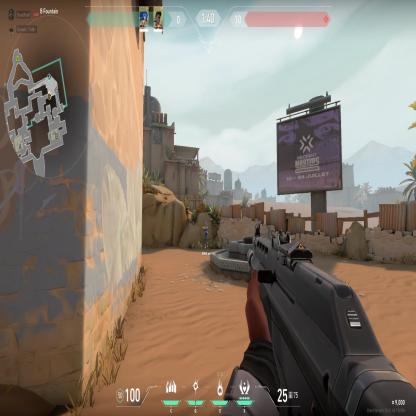
Label: teammate